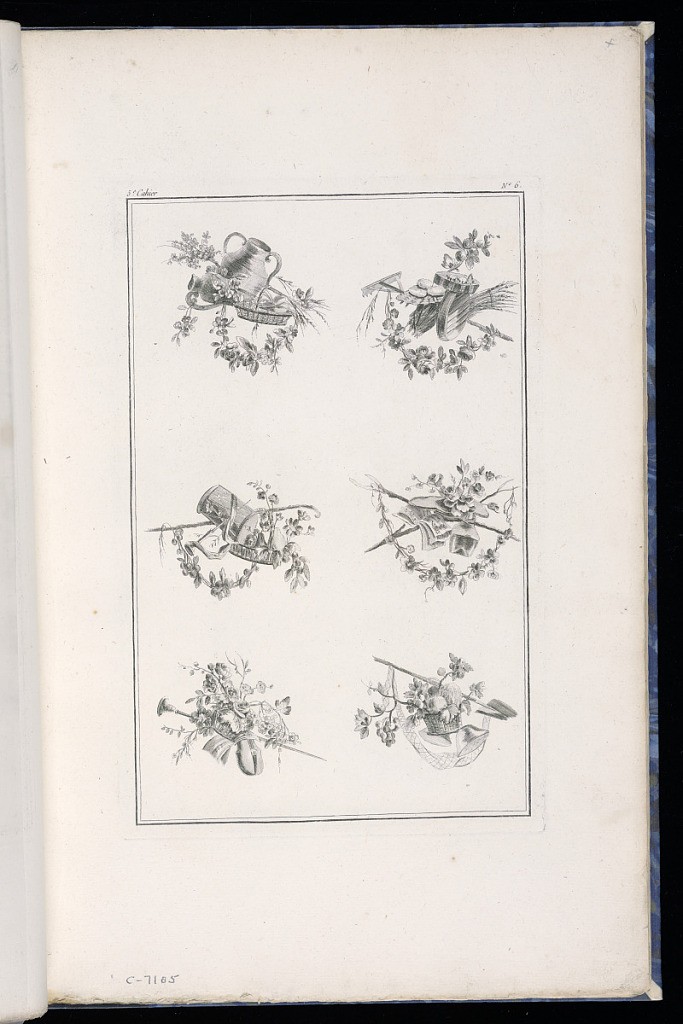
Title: Trophy Designs
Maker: Pierre Ranson, French, 1736–1786
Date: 1777–79
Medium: Etching on paper
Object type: Print
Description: Six designs for pastoral trophies incorporating leaves, flowers, fruit, baskets, jugs, wheat, rake, drum, hat, music, violin, and a shovel. The plate is numbered.